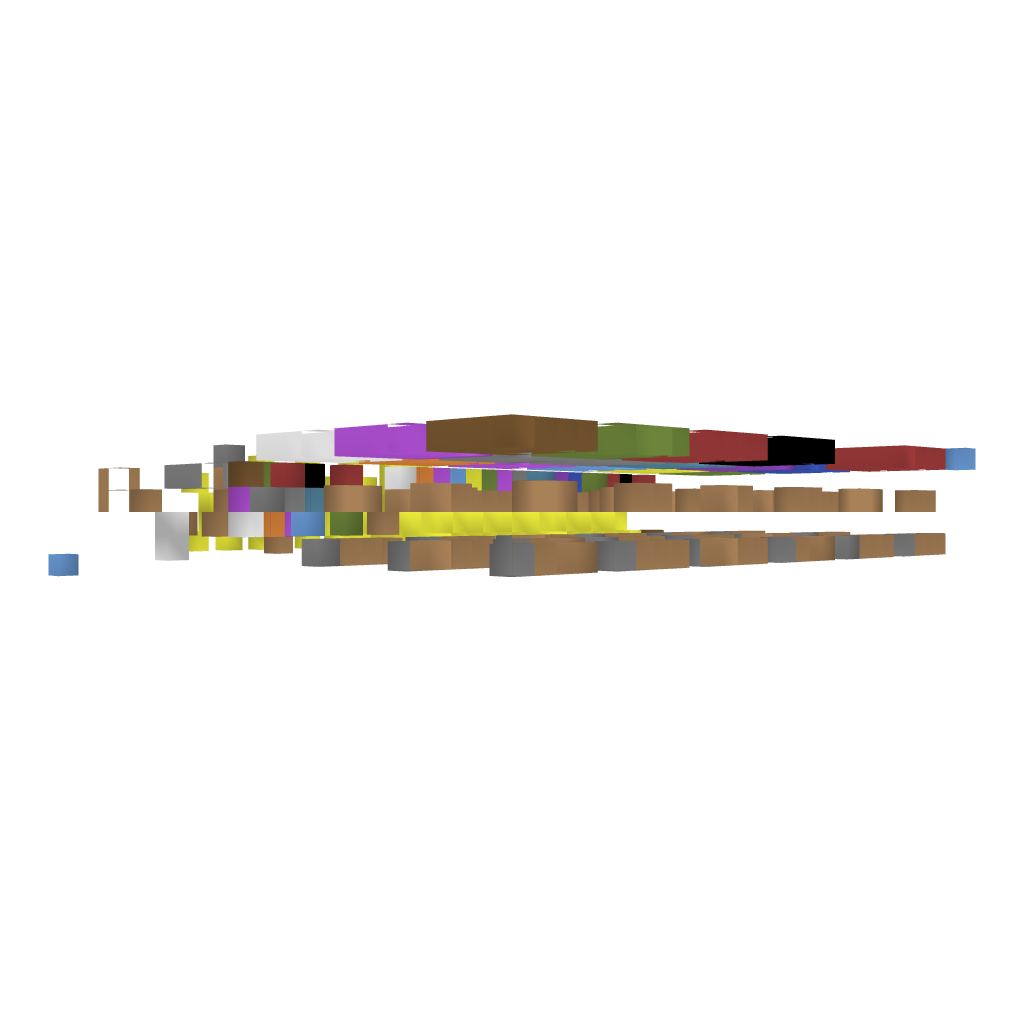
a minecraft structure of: Bank Stackable bad low quality